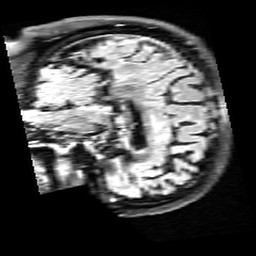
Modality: FLAIR
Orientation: sagittal
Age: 62
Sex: male
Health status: healthy
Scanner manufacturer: siemens
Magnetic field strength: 3 T
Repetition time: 9 s
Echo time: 0.088 s